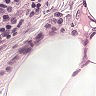
Metastatic tissue present: no